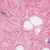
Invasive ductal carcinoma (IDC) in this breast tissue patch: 0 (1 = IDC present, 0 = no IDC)